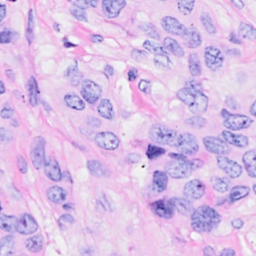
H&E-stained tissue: Breast